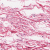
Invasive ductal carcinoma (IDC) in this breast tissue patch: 0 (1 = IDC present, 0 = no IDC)